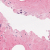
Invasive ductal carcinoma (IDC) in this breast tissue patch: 0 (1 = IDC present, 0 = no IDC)